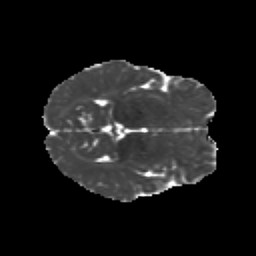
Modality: MD
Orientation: axial
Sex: male
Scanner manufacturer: siemens
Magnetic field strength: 3 T
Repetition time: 5 s
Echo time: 0.071 s